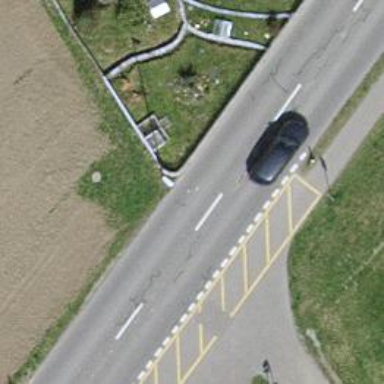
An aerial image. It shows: Tertiary road.